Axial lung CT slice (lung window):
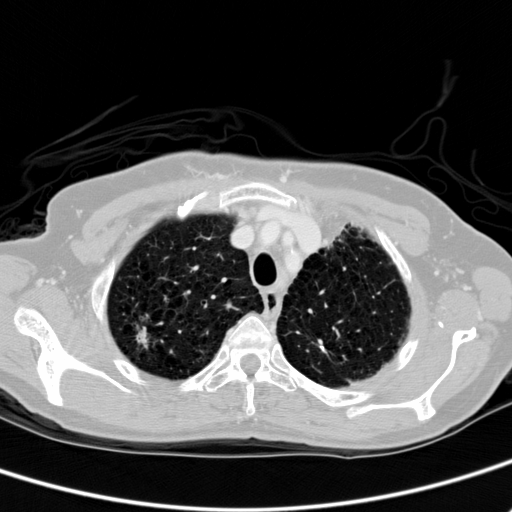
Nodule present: yes
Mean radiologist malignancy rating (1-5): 4